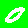
Digit: 0